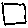
Label: square